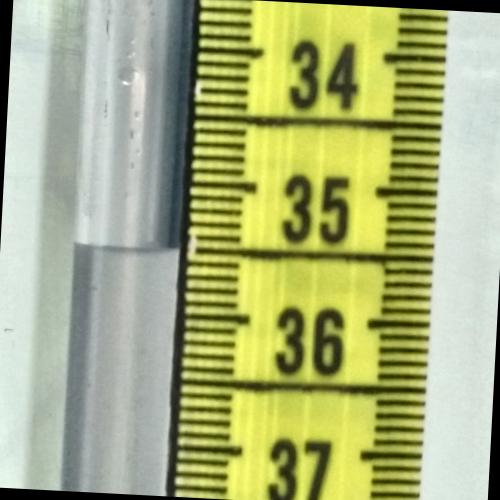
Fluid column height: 35.5 cm